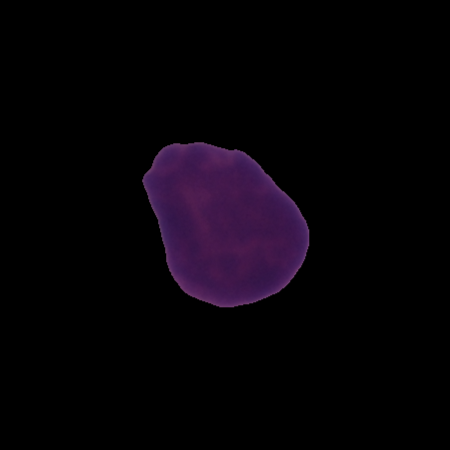
Label: healthy